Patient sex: M
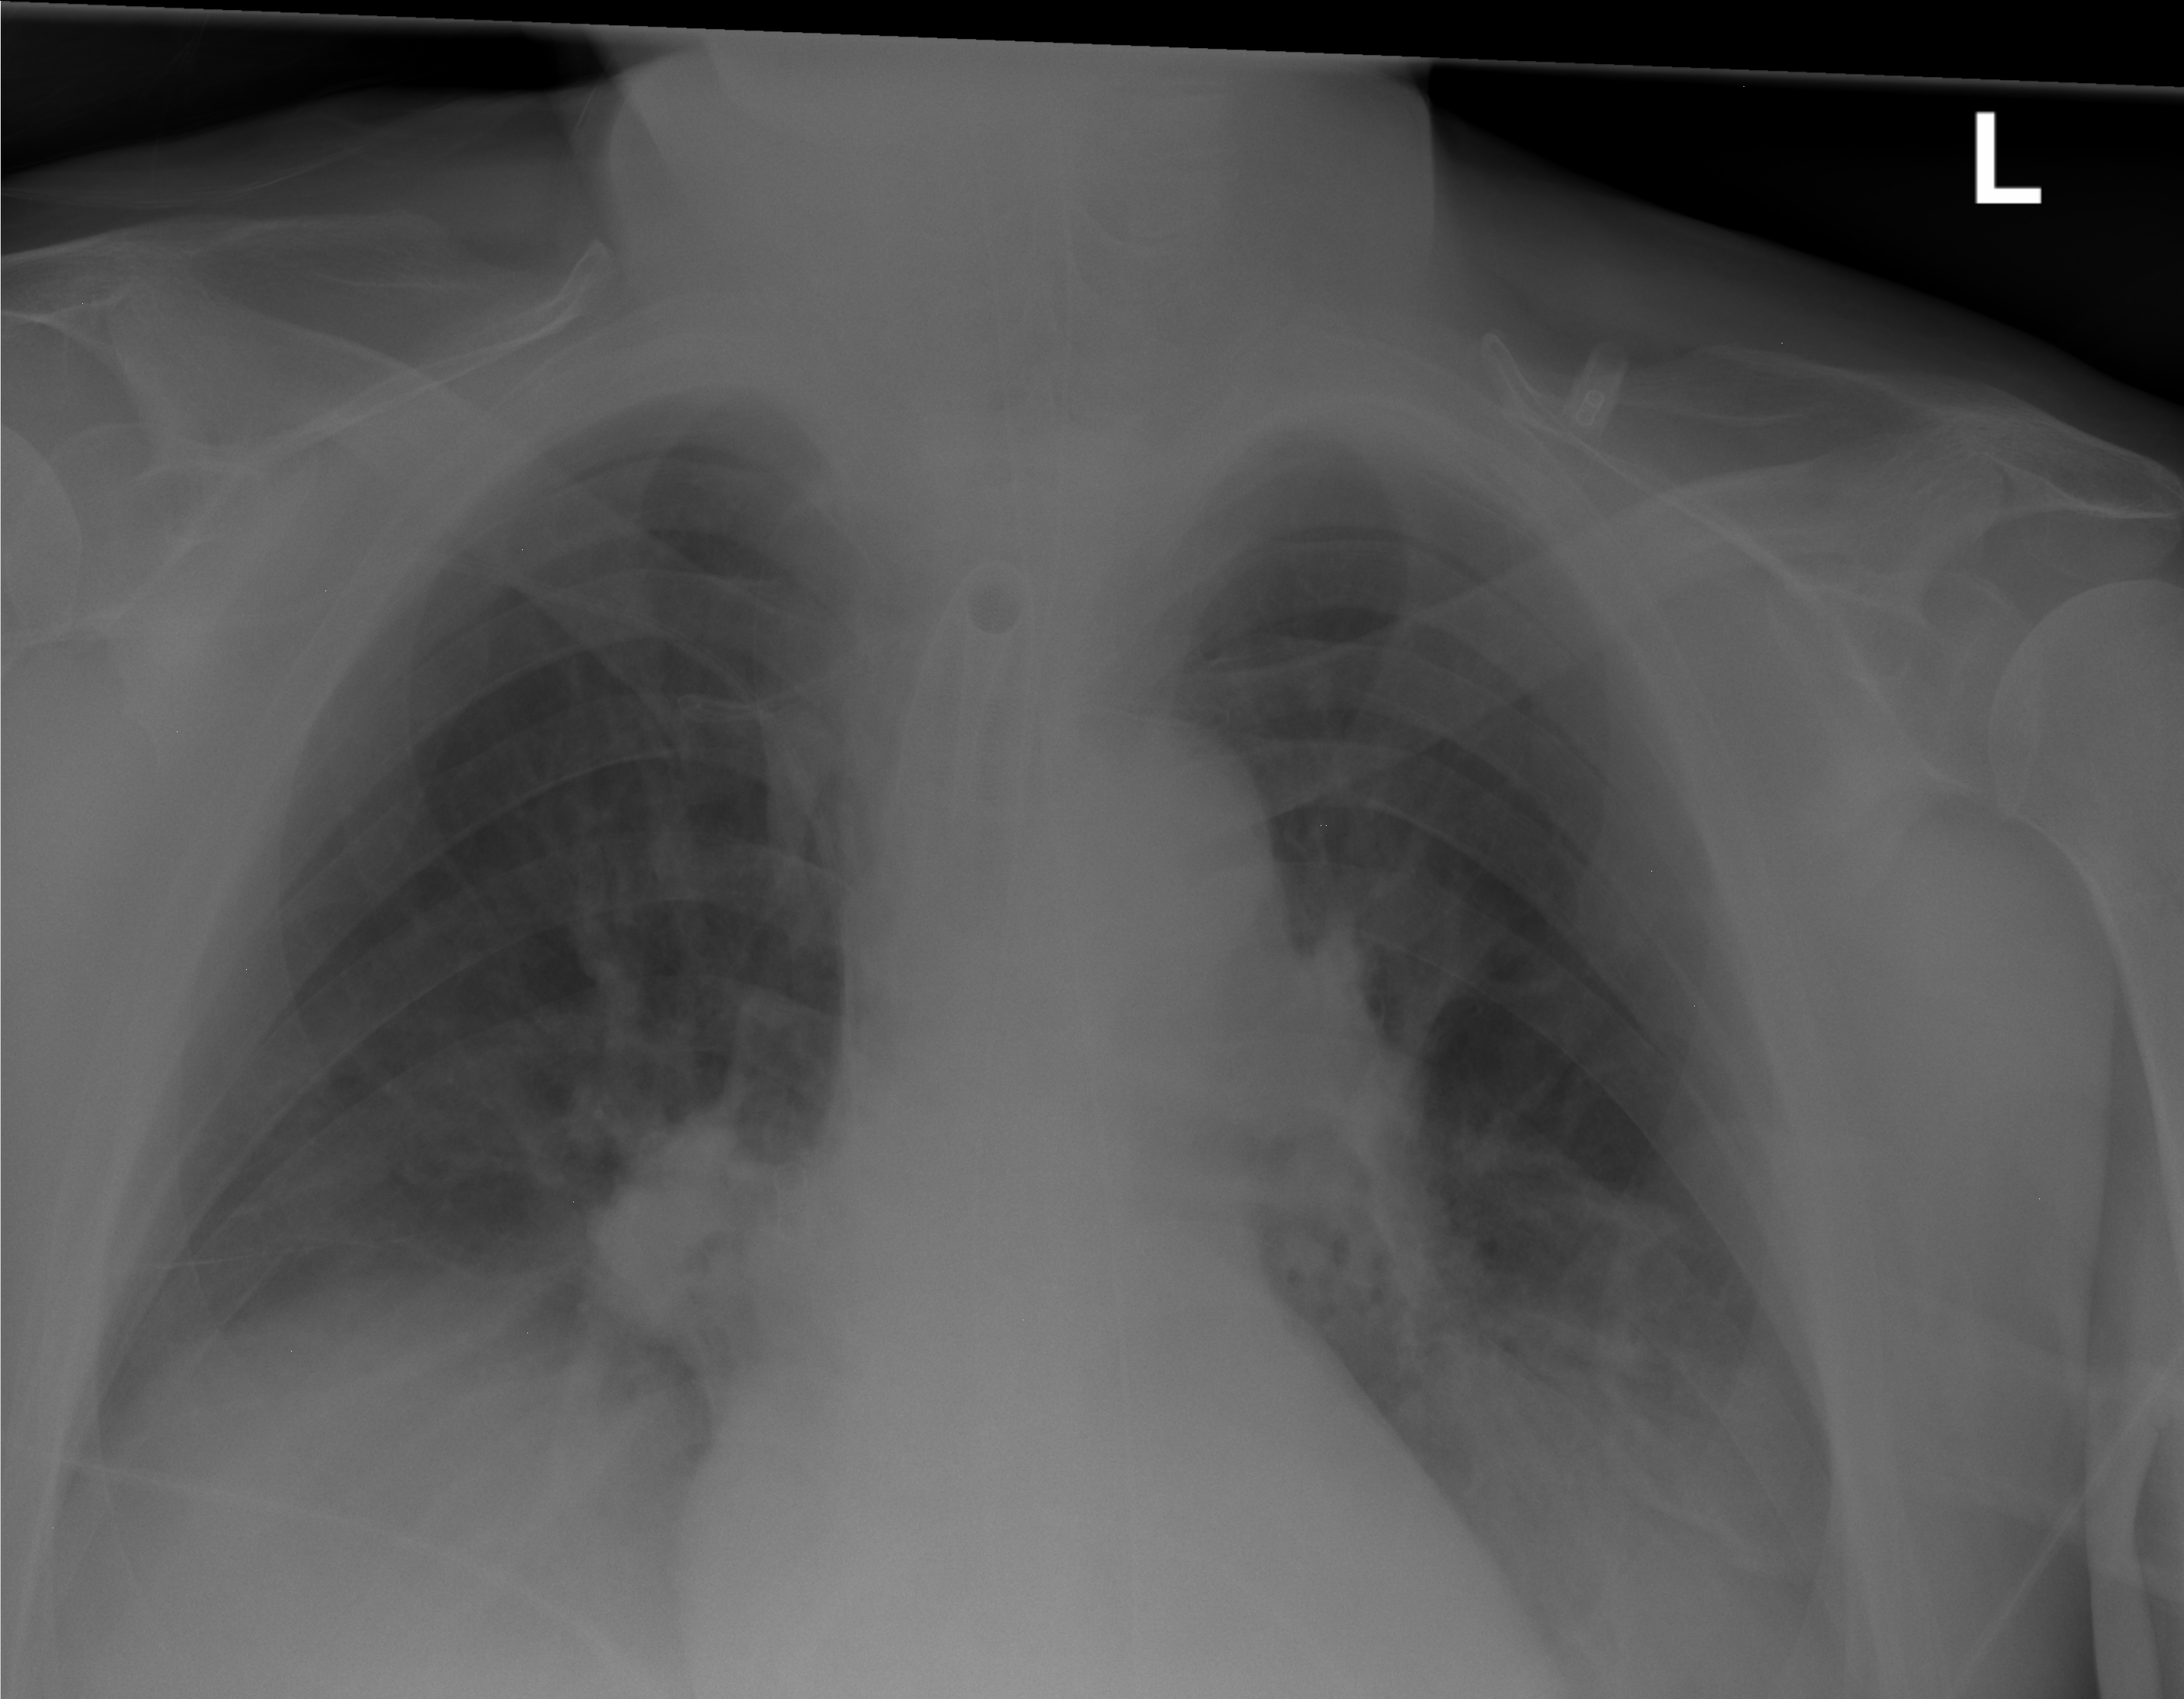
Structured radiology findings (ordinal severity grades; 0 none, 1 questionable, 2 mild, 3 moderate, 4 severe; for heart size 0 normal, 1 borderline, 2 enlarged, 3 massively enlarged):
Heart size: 0
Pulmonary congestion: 0
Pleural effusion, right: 0
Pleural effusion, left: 0
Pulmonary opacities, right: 0
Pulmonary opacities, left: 0
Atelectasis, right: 0
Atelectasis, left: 2